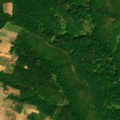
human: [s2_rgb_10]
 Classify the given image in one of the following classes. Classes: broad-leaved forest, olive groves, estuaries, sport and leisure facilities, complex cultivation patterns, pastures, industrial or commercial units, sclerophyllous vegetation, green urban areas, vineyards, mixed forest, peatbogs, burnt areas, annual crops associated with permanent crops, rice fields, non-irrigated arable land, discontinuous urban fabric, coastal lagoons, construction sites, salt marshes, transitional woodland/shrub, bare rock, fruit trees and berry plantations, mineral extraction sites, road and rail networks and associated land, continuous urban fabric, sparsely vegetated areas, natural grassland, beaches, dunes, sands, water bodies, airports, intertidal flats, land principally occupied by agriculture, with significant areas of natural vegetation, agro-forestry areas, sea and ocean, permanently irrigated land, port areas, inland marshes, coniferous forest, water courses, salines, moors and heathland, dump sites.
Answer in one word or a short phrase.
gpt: complex cultivation patterns, land principally occupied by agriculture, with significant areas of natural vegetation, broad-leaved forest